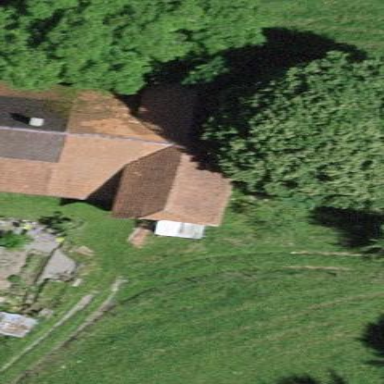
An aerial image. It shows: Farm building.